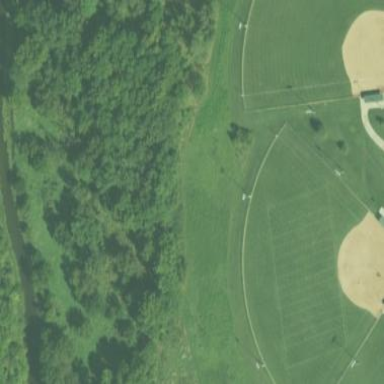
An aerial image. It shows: Softball pitch for leisure and sport activities.